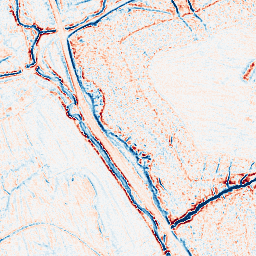
Category: multiscale
Decomposition family: dog_multiscale
Decomposition parameters: sigma_ratio: 1.4
n_scales: 3
base_sigma: 0.5
Upsampling method: quintic
Upsampling parameters: scale: 4
Upsampling scale: 4